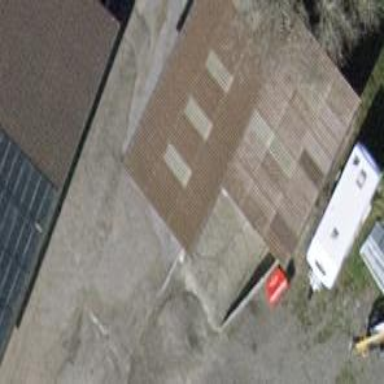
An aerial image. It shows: Skillion-roofed farm auxiliary building.